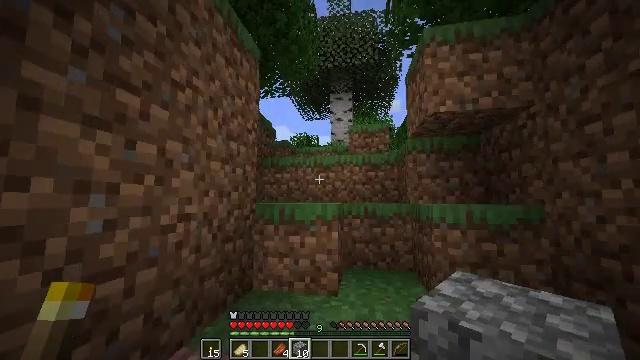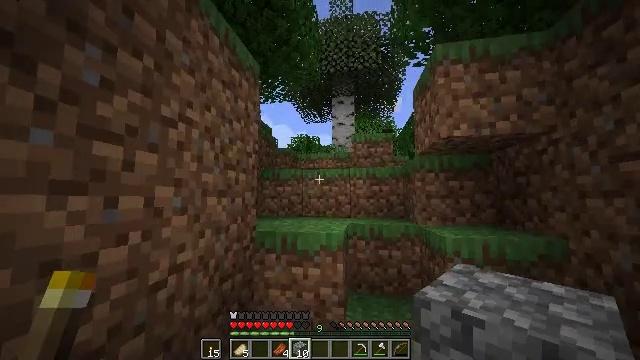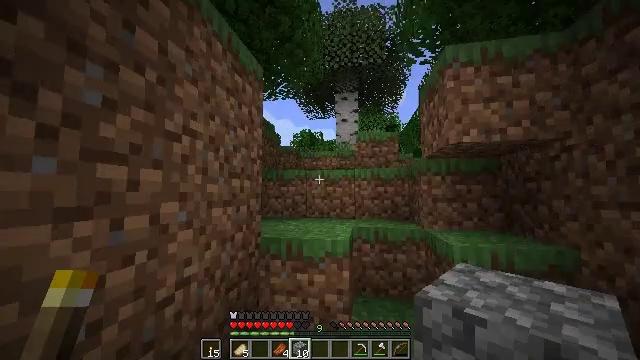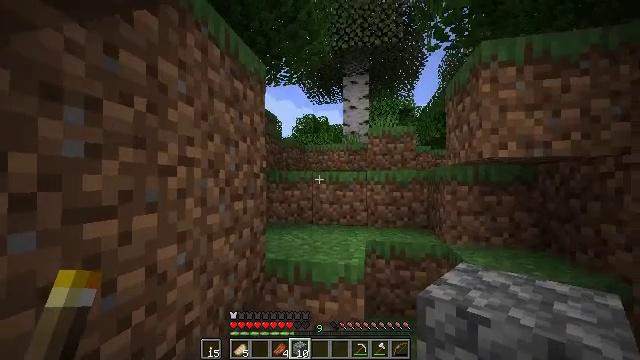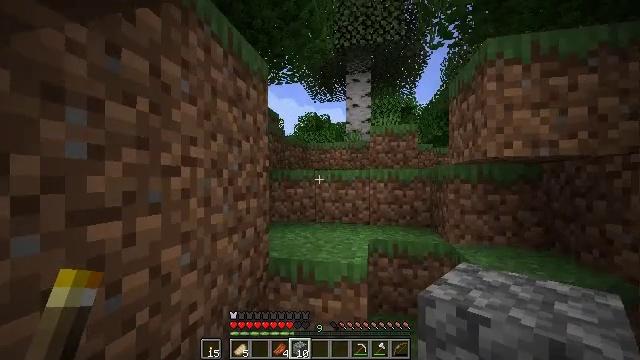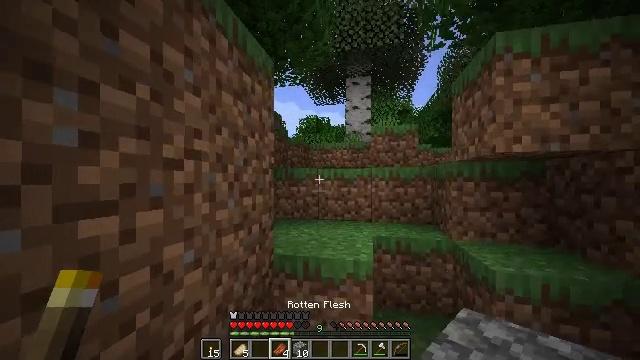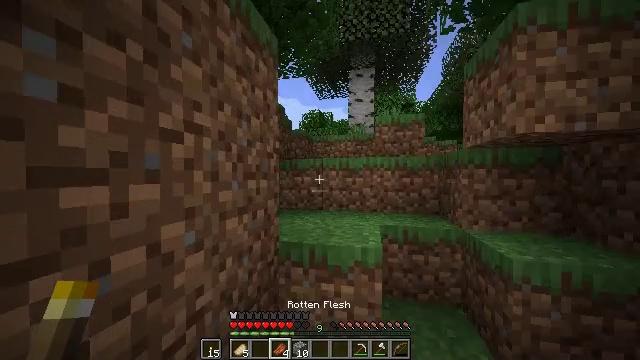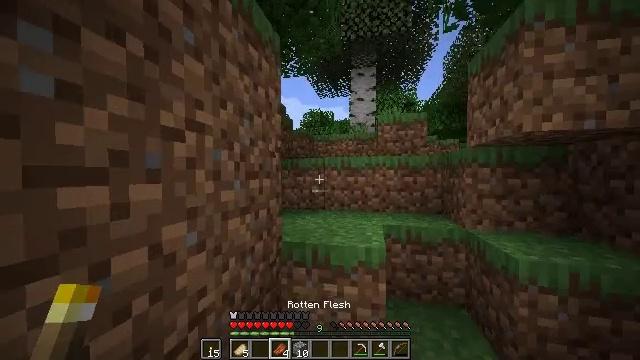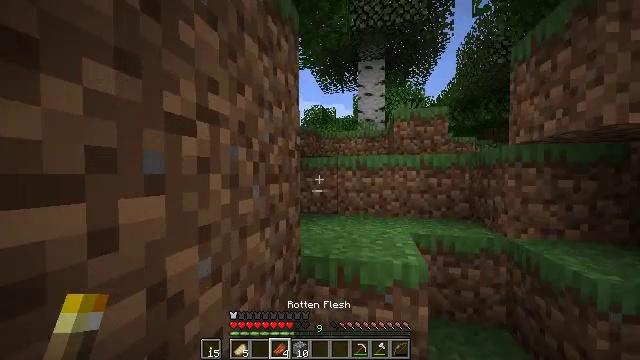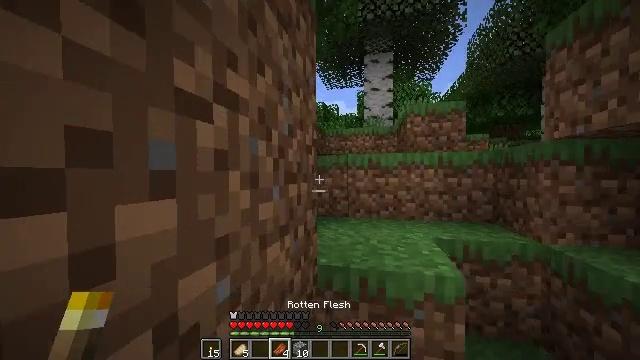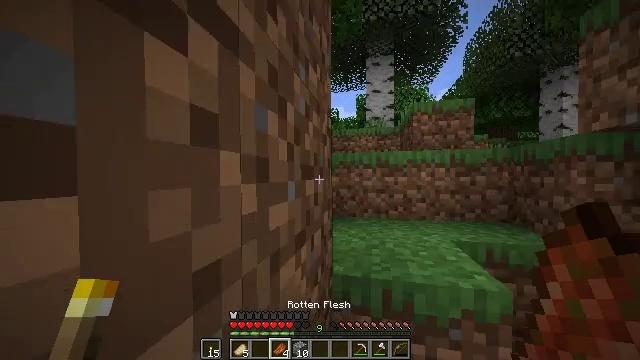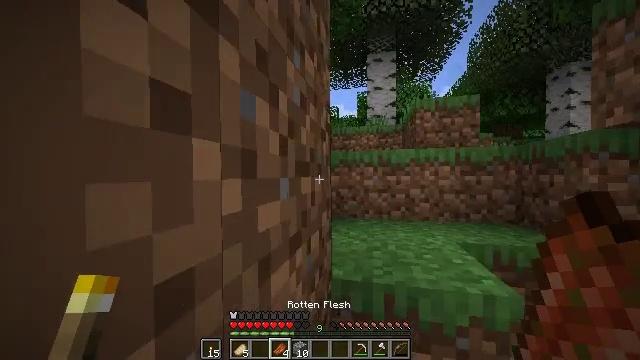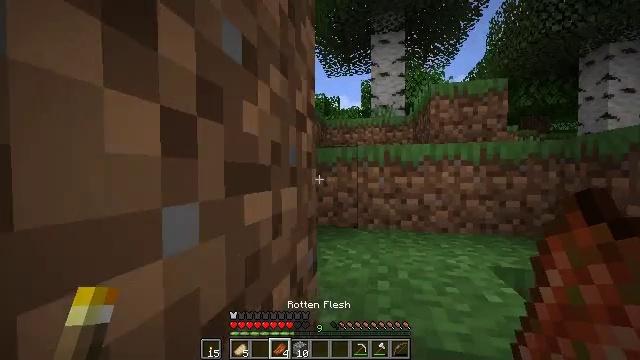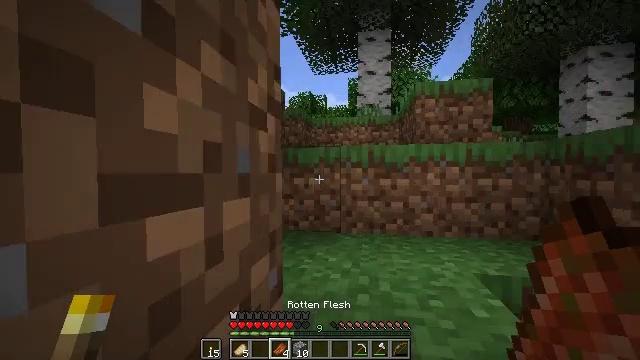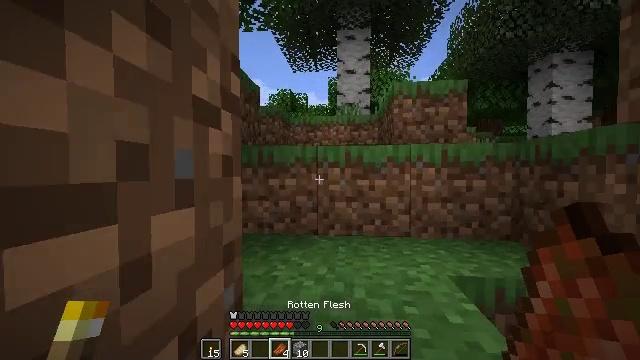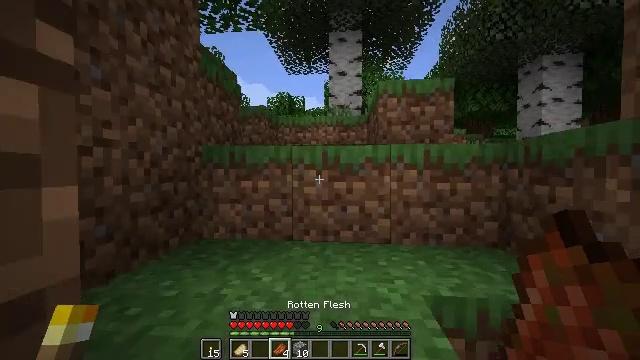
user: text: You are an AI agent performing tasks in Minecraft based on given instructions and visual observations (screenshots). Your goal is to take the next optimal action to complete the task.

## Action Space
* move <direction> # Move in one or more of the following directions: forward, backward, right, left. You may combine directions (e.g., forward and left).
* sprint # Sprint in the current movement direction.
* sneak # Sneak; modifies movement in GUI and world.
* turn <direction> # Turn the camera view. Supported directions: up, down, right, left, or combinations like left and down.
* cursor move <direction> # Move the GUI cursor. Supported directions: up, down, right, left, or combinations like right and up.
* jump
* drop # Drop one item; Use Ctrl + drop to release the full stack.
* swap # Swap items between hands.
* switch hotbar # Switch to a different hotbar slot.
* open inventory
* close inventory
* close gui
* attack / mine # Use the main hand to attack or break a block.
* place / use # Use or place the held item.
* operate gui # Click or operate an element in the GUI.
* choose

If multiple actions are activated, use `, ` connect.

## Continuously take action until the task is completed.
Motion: motion action
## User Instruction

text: Drop rotten flesh.
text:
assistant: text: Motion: move forward, sprint, jump
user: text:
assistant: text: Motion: move forward, sprint, turn down, jump
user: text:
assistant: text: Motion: move forward, sprint, turn left and down, jump
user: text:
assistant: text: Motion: move forward, sprint
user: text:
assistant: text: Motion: move forward, sprint
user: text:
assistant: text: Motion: move forward and move left, sprint, turn down
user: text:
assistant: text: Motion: move forward and move left, sprint
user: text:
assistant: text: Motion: move forward and move left, sprint
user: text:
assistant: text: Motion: move forward and move left, sprint
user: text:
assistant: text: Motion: move forward, sprint
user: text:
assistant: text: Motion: move forward, sprint
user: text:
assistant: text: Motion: move forward, sprint
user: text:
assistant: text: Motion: move forward and move right, sprint, turn right
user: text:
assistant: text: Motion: move forward and move right, sprint, turn right
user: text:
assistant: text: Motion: move forward and move right, sprint
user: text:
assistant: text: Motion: move forward and move right, sprint, jump
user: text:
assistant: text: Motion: move forward, sprint, jump
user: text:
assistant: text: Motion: move forward, sprint, jump
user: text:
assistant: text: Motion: move forward, sprint, jump
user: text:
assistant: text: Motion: move forward, sprint
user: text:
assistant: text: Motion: move forward, sprint
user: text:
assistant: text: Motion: move forward, sprint
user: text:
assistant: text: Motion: move forward, sprint, turn right
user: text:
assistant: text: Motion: move forward, sprint, turn right and down
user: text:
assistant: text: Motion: move forward, sprint, turn right and down
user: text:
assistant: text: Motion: move forward, sprint, turn right and down, jump
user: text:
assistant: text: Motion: move forward, sprint, jump
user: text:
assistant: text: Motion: move forward, sprint, jump
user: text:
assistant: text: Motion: move forward, sprint
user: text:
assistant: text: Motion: move forward, sprint